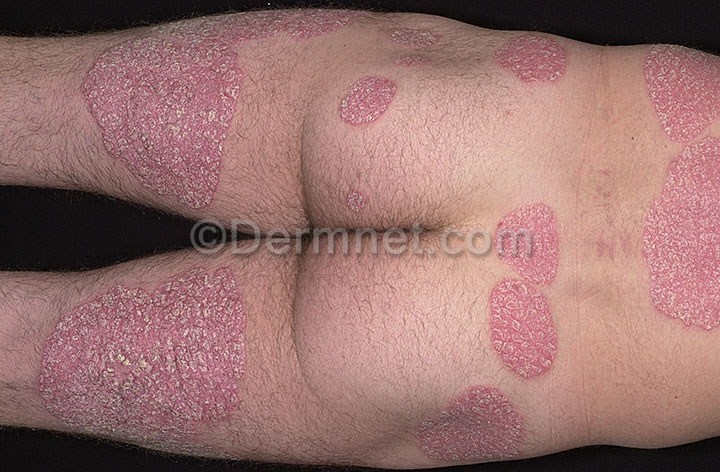
Disease: Psoriasis pictures Lichen Planus and related diseases